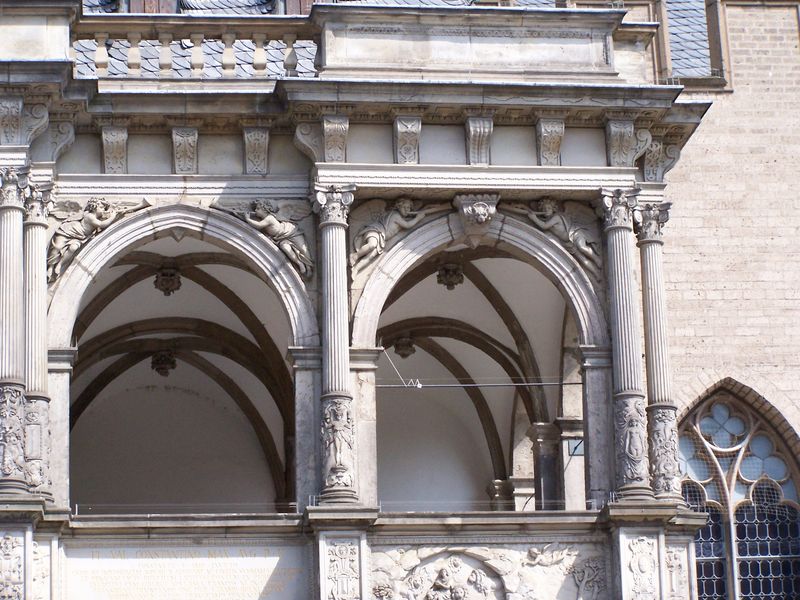
Titel: Köln, Rathauslaube (Obergeschoss 1616/17 verändert)
Künstler: Wilhelm Vernukken
Standort: Köln (EU - D - NRW)
Schlagwörter: weiß, fenster, glas, marmor, säulen, stein, engel, balkon, relief, bogen, bögen, gewölbe, balustrade, arkaden, kapitell, intarsien, sims, kreuzgewölbe, kanneluren, ballustrade, trompeten, putten, gothik, schaft, rundung, romanisch, trompete, logia, kreuzgiebel